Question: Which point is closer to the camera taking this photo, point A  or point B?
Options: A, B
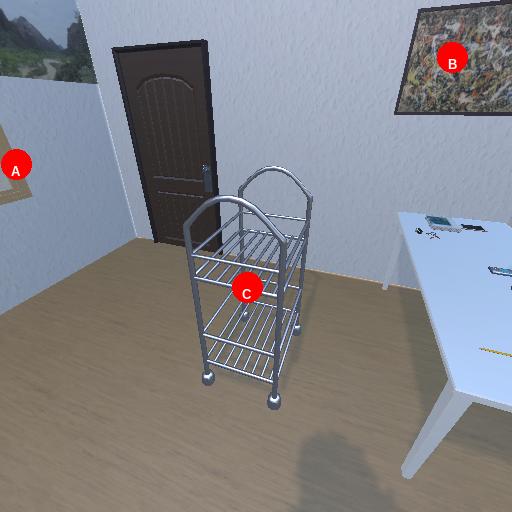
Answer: A